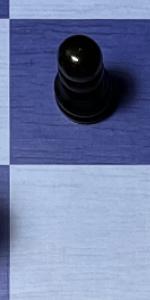
Label: Empty